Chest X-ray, PA view. Patient: 23 years old, sex M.
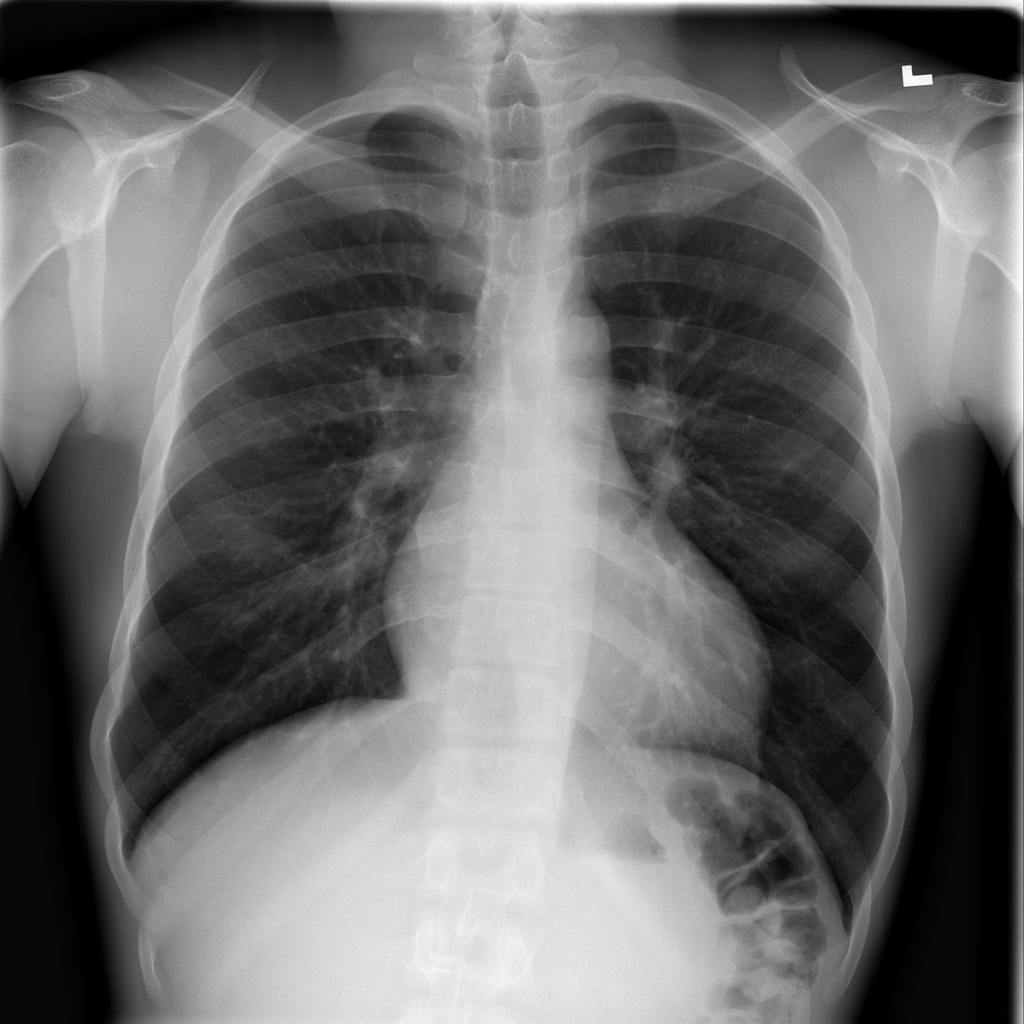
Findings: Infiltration